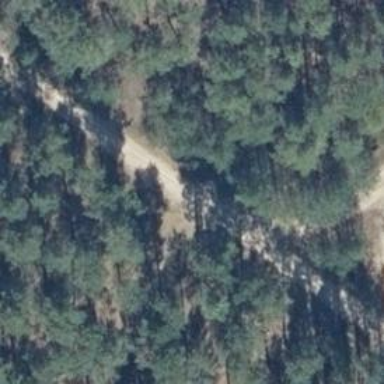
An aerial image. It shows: Sandy track road with grade 4 track type.